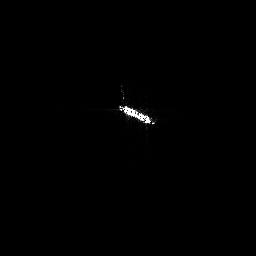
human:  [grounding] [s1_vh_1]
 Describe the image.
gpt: In the satellite image, there is  <ref>1 large ship </ref> <box>[[41, 31, 61, 51, 0]]</box> located at center.